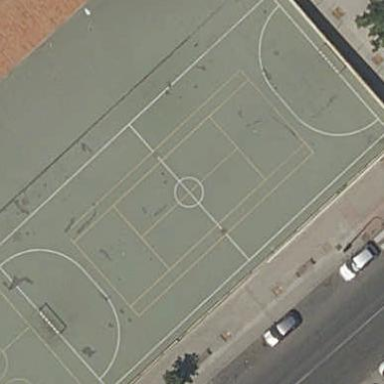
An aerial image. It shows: Soccer pitch for leisureland activities.